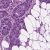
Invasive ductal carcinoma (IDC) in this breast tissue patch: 1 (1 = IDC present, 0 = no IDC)